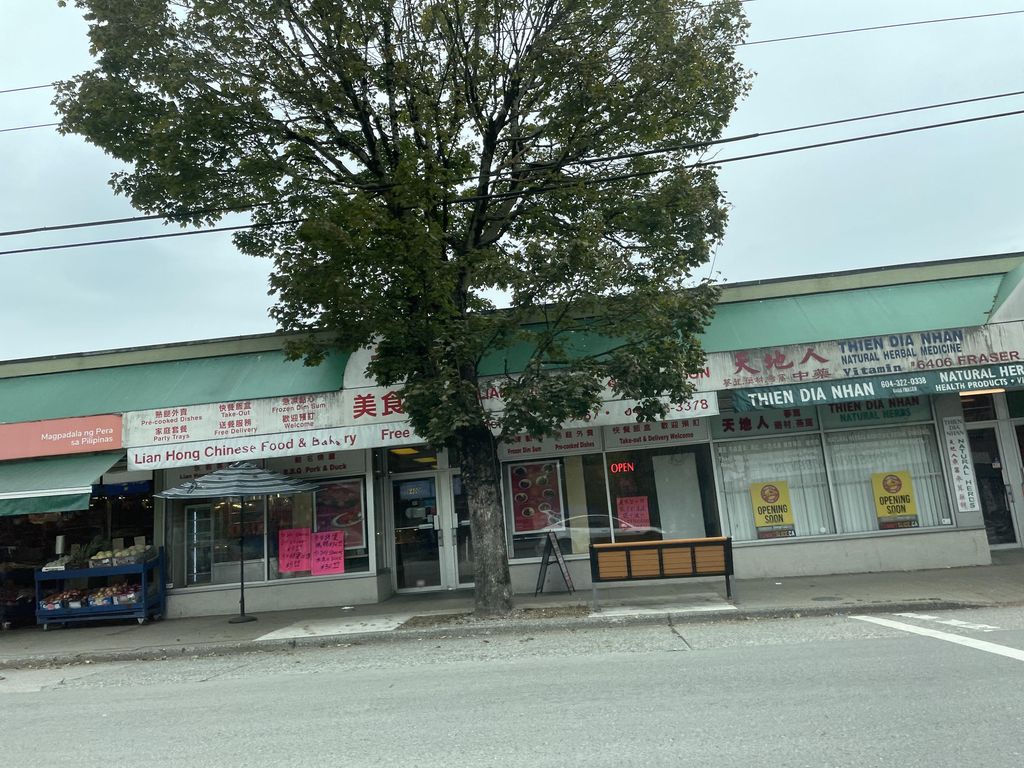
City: vancouver